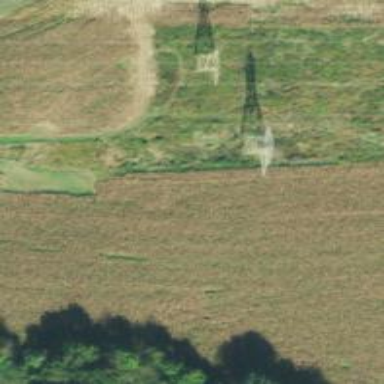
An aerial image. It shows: Lattice structure tower used for power distribution.